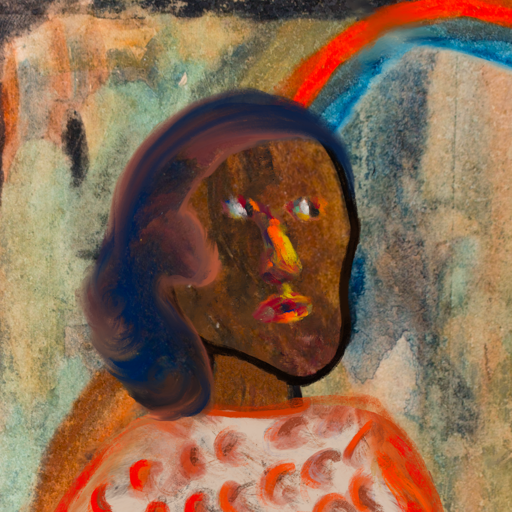
Background: Childish, Head And Neck Side: Mosgoul, Face Side: An_Impression, Bust: Rupkatha, Hair Side: Mother_And_Son_Son, Head Accessory: Blank, Second Necklace: Blank, Necklace: Blank, Baby: Blank